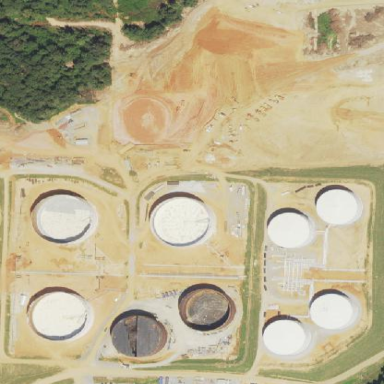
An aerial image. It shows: Industrial area dedicated to oil-related activities.